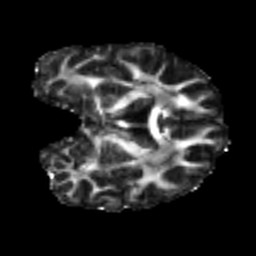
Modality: FA
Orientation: coronal
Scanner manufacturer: siemens
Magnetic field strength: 3 T
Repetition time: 4 s
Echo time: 0.0594 s